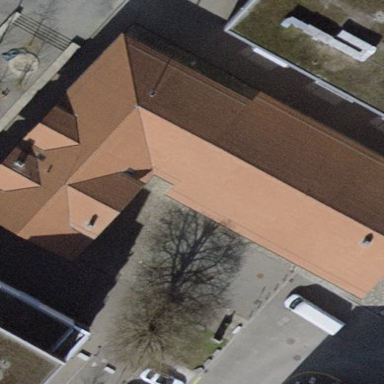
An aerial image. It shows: Building with pitched roof.